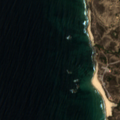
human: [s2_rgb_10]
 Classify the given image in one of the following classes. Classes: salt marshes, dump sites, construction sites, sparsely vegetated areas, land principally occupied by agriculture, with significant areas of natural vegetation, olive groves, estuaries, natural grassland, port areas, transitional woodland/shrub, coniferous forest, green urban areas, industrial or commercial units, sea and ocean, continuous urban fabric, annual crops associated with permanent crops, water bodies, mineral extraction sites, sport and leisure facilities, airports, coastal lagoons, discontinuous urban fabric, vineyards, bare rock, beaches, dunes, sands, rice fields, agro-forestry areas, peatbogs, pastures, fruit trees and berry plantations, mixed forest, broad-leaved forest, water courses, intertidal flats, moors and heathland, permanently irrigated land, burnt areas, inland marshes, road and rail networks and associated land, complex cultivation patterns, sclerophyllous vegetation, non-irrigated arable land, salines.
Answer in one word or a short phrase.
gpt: sclerophyllous vegetation, sea and ocean